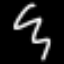
Label: squiggle